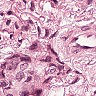
Metastatic tissue present: yes